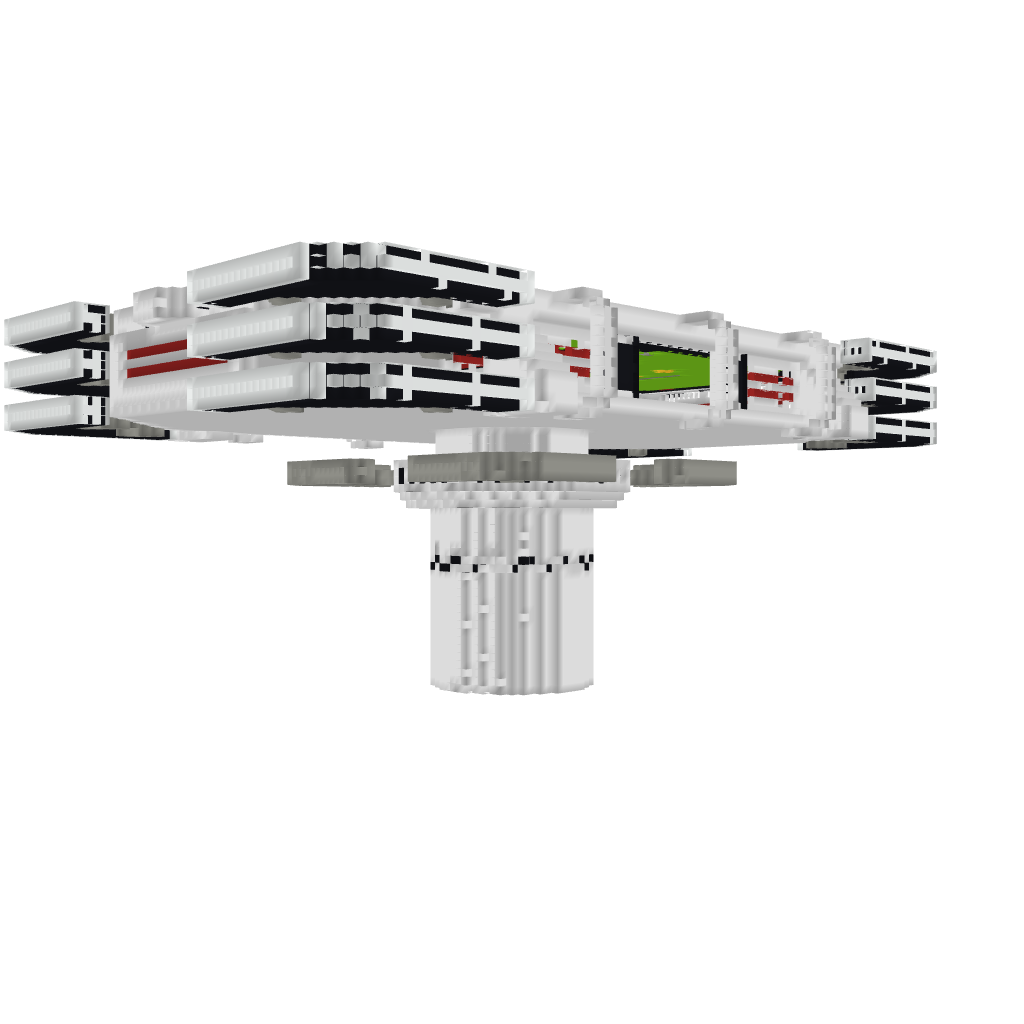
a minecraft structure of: Pokemon Stadium Super Smash Brawl